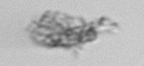
Label: detritus